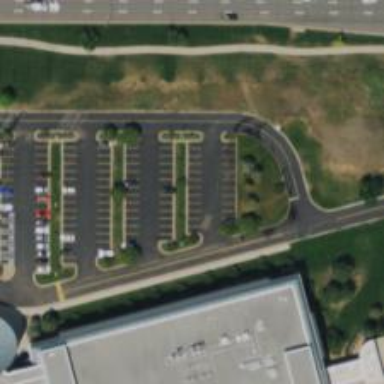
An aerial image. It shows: Parking space is available.